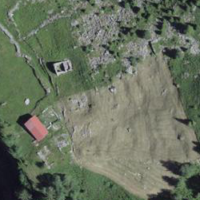
EUNIS habitat code: 32
Species observed at this site:
Vincetoxicum hirundinaria
Lilium bulbiferum